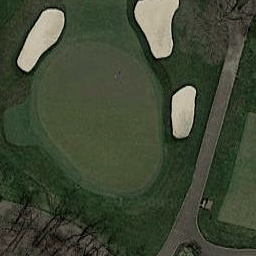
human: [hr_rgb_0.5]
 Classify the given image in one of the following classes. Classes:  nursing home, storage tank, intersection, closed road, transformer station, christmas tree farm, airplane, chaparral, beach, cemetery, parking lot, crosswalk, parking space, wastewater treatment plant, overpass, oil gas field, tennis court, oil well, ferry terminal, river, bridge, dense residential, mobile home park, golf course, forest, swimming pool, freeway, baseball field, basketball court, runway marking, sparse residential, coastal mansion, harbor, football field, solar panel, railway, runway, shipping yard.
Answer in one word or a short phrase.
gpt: golf course